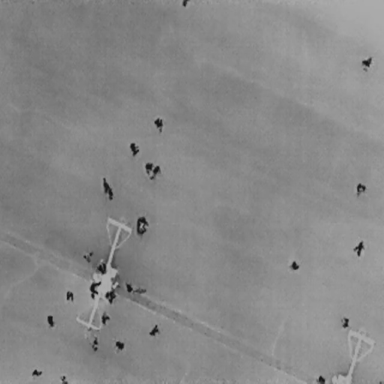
There are 26 People in the infrared image.